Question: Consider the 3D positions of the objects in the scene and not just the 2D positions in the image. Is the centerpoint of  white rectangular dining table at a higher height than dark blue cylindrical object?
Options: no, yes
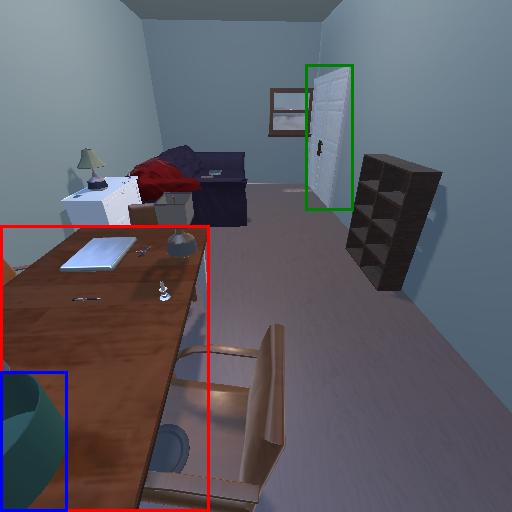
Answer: no